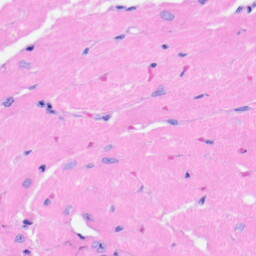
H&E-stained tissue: Heart